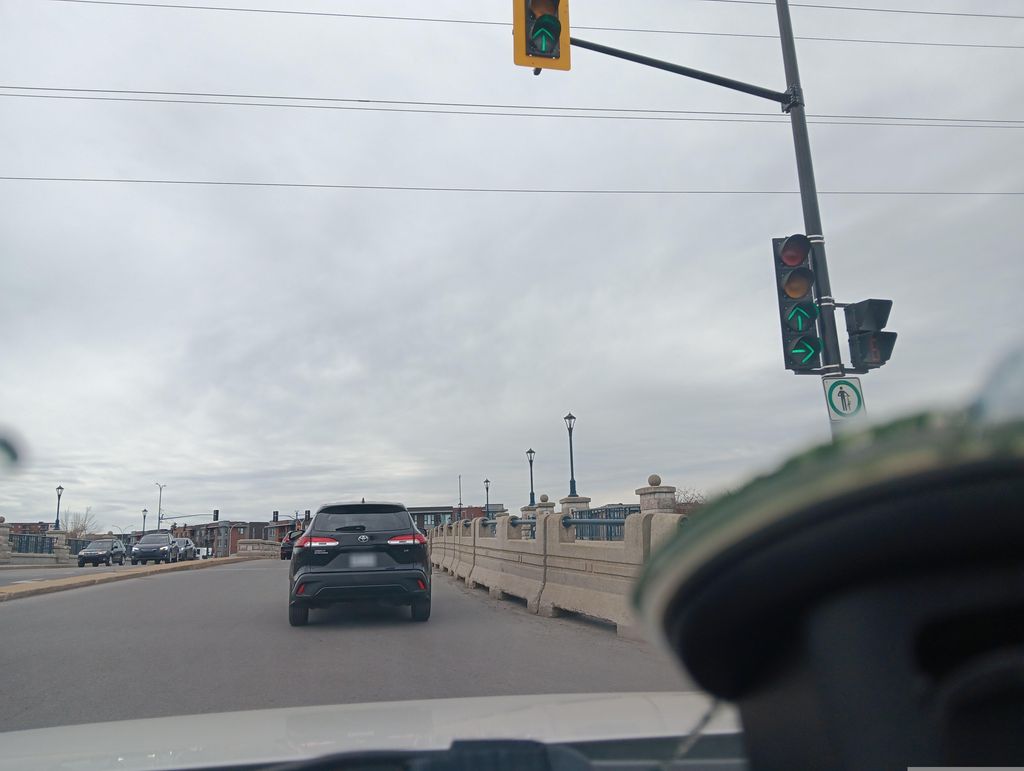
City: montreal